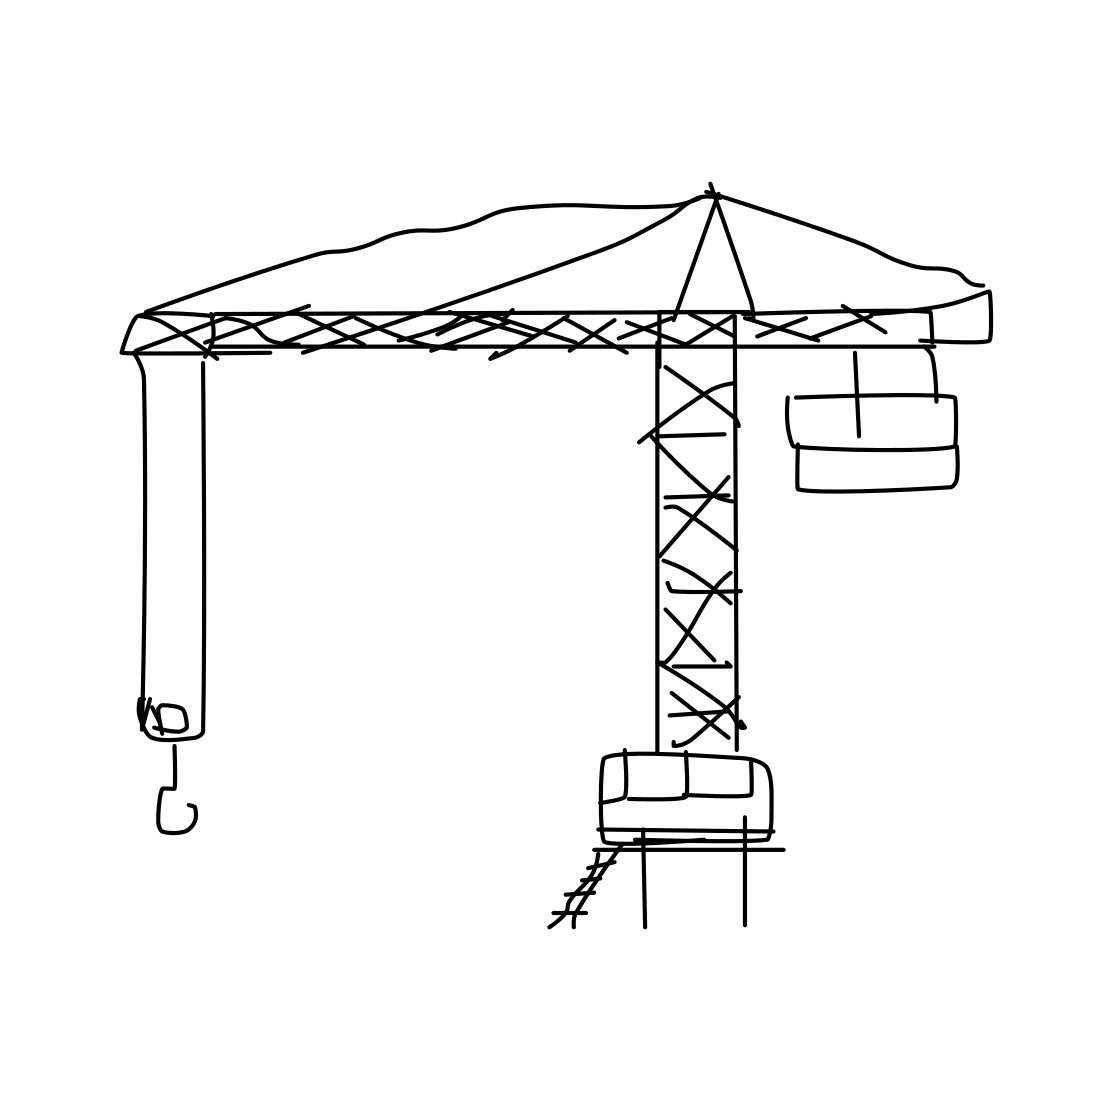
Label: crane (machine)